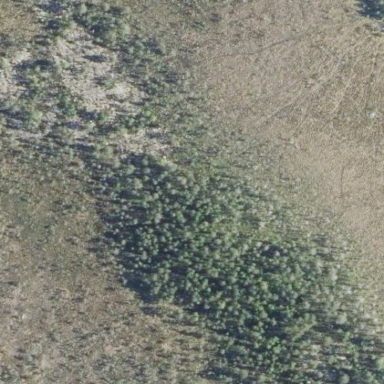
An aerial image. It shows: Forest dominated by needle-leaved trees.